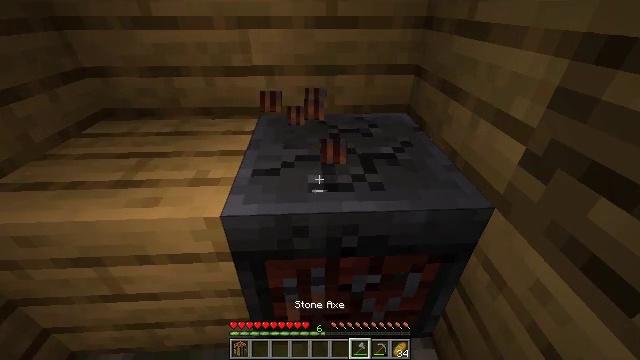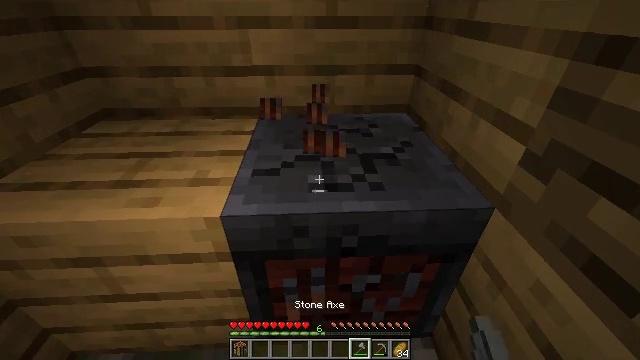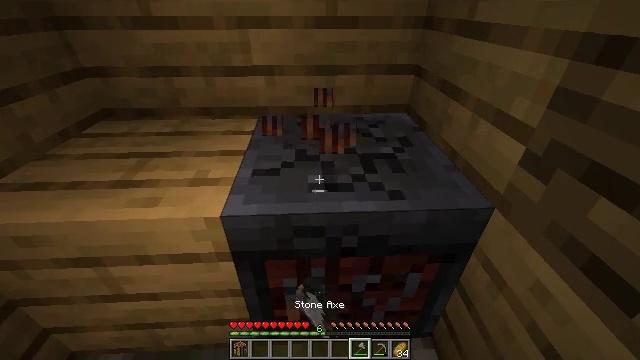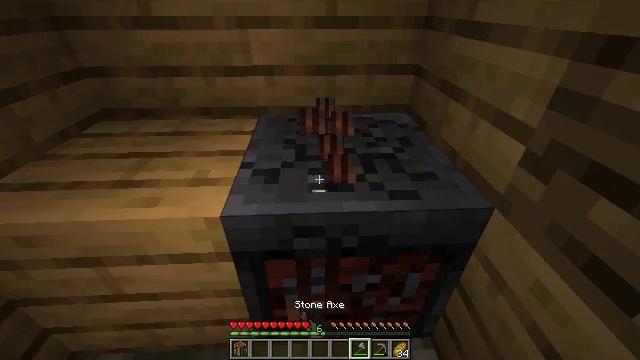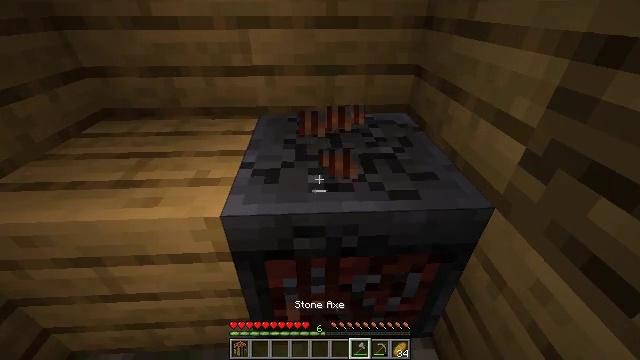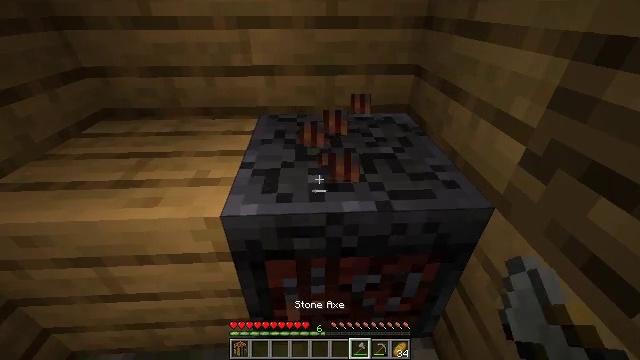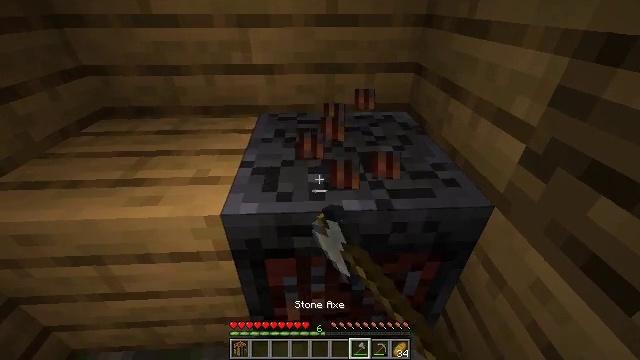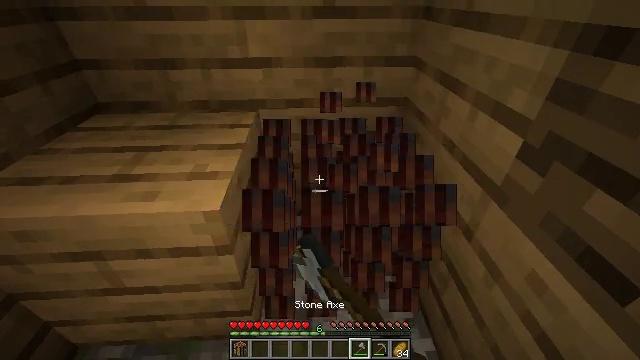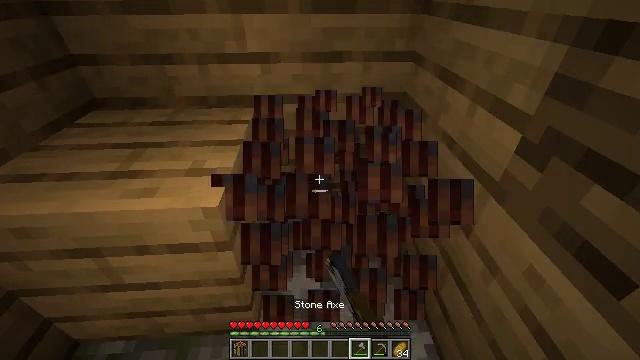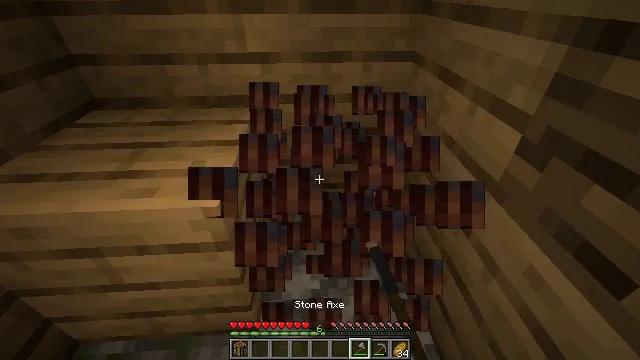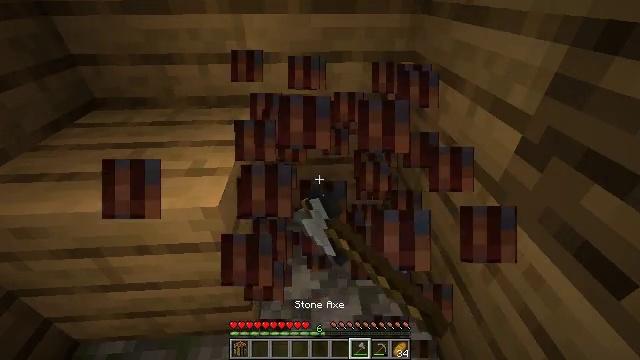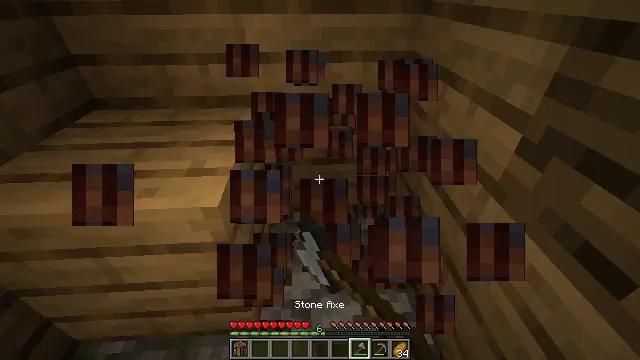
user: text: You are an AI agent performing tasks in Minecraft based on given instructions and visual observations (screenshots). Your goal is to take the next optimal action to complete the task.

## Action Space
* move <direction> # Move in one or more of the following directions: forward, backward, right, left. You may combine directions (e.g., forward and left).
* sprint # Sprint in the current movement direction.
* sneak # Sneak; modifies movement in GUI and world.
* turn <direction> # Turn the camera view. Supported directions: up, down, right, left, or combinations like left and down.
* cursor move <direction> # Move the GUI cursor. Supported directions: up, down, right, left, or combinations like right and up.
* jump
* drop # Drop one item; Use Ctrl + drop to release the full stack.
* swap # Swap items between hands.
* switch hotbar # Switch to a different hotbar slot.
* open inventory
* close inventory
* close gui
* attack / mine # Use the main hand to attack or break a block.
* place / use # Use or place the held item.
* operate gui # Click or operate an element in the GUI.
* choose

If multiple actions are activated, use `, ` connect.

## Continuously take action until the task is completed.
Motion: motion action
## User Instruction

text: Break the smithing table to move it.
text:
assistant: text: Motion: attack / mine
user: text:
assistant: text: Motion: attack / mine
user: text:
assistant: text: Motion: attack / mine
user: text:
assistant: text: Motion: attack / mine
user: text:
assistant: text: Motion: attack / mine
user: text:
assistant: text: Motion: attack / mine
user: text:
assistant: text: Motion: turn down, attack / mine
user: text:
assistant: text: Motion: attack / mine
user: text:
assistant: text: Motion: attack / mine
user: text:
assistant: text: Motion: attack / mine
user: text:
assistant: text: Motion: attack / mine
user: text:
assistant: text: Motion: attack / mine